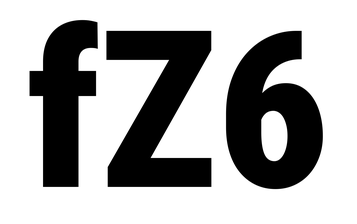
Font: Roboto_Condensed_Black